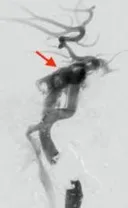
Lateral view. Showing the direct fistula between the cavernous segment of the left ICA and the left cavernous sinus at the site of ruptured pseudoaneurysm.
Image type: radiology (ct)